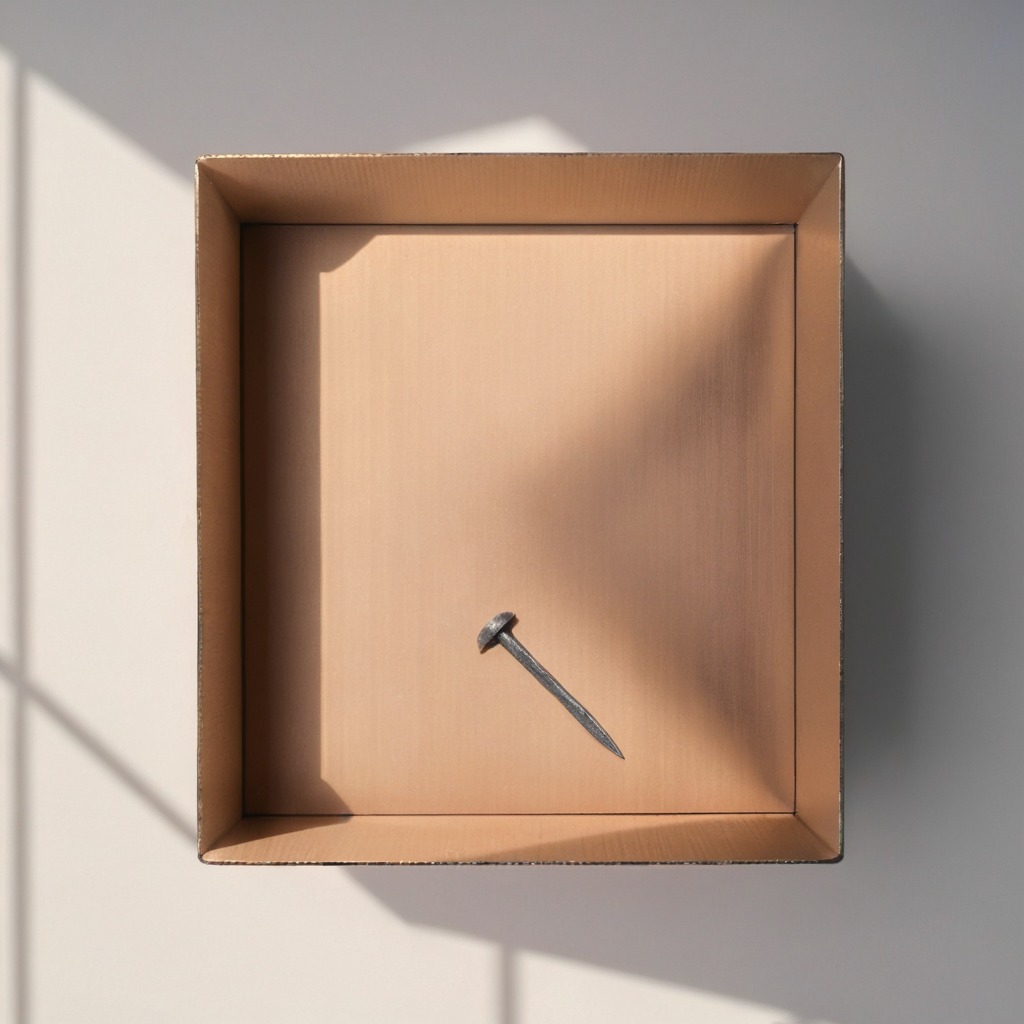
An iron nail is lying on the cardboard box surface.